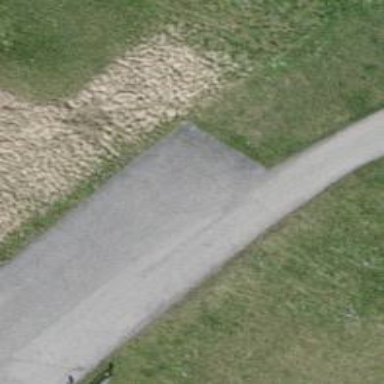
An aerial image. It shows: Unclassified road.